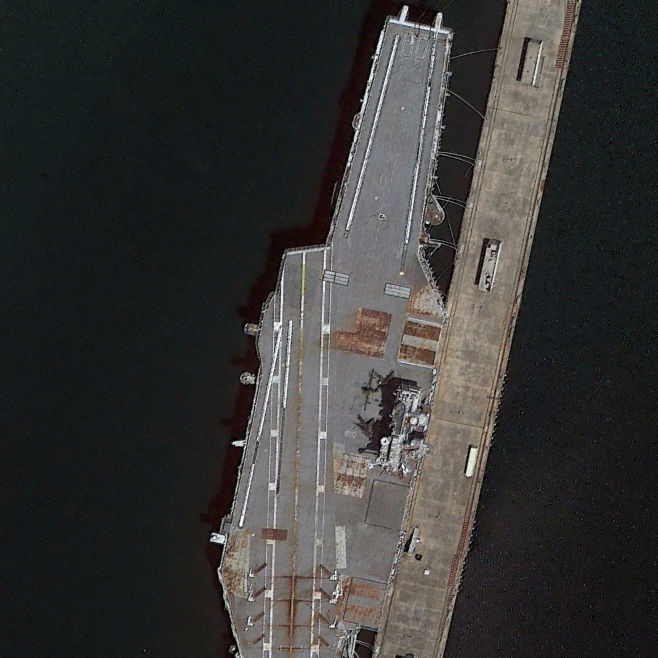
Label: aircraft_carrier